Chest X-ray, AP view. Patient: 64 years old, sex F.
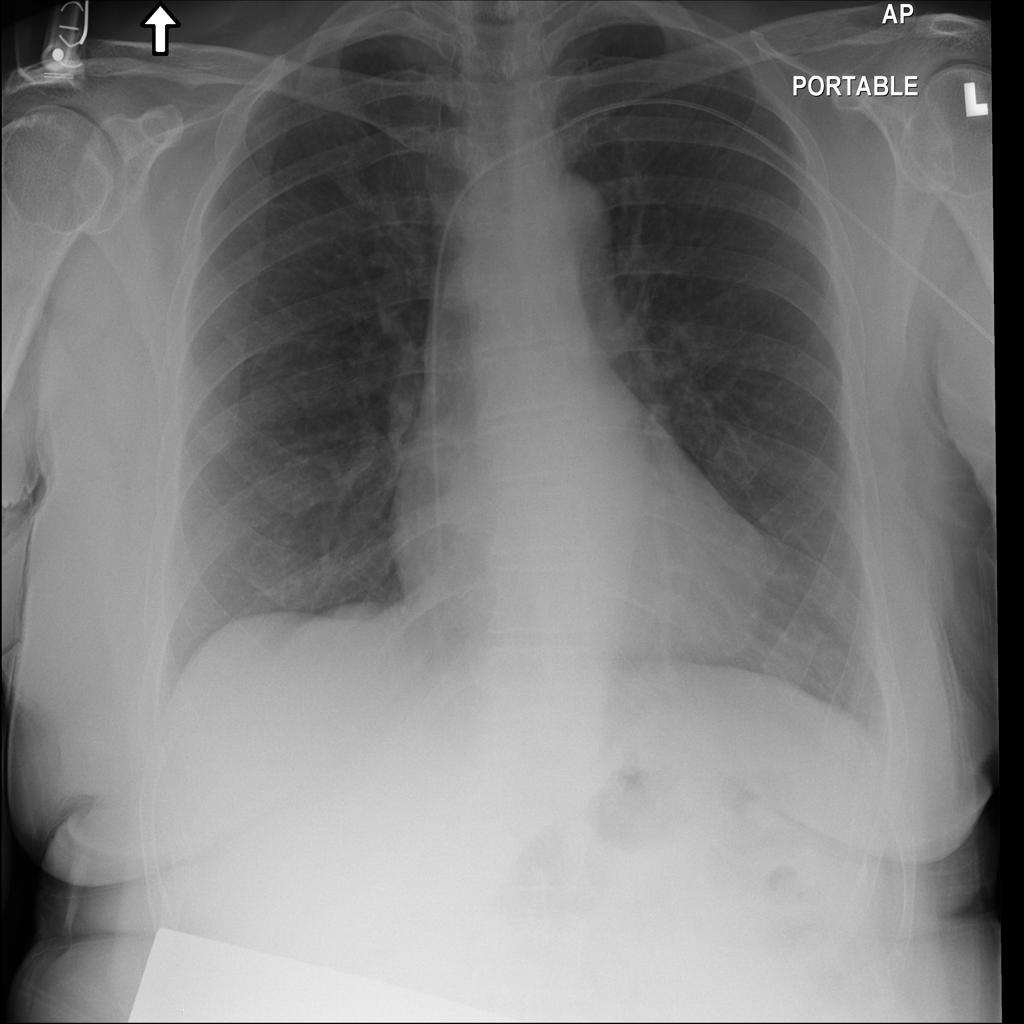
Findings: No Finding